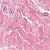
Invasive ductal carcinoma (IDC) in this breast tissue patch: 0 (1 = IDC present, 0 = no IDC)